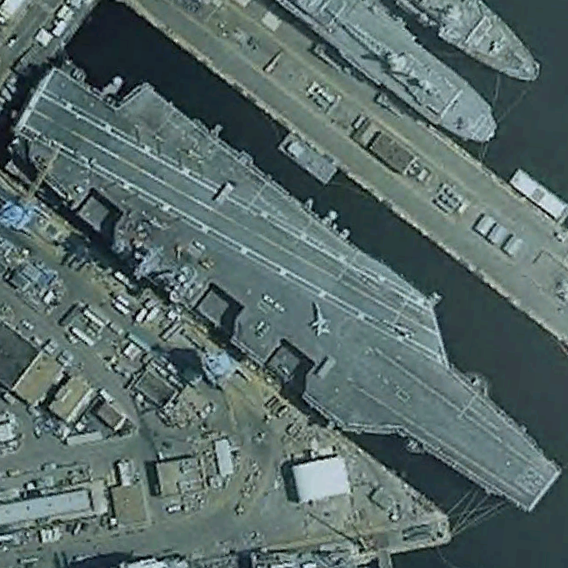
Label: aircraft_carrier